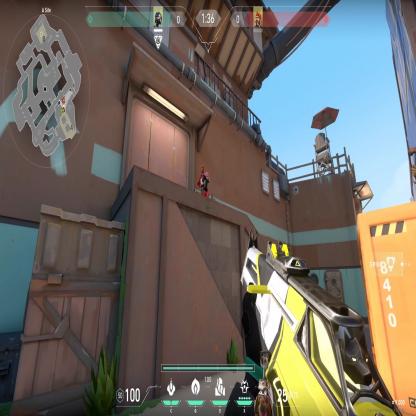
Label: enemy